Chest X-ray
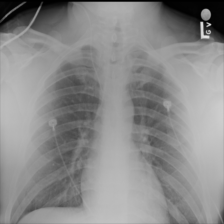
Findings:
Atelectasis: negative
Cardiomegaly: negative
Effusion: negative
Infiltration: negative
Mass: negative
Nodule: negative
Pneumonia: negative
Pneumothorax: negative
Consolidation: negative
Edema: negative
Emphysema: negative
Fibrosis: negative
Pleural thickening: negative
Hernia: negative